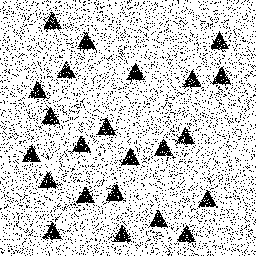
Squares: 0
Triangles: 23
Stars: 0
Total shapes: 23